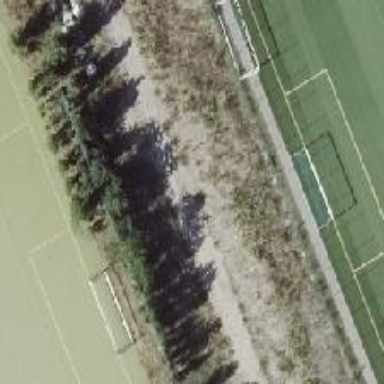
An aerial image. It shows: Populus tree in its natural setting.